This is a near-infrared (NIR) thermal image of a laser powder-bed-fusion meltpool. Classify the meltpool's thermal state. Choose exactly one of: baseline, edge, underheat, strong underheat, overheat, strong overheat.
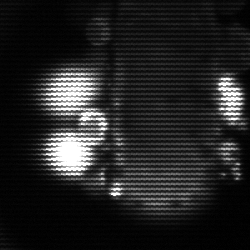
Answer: strong underheat